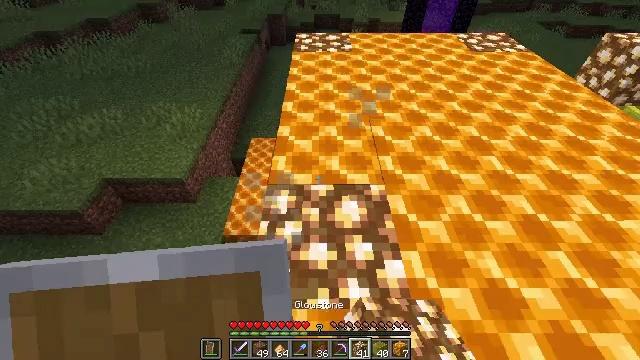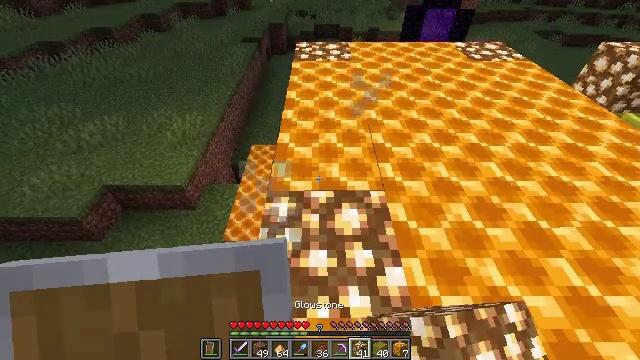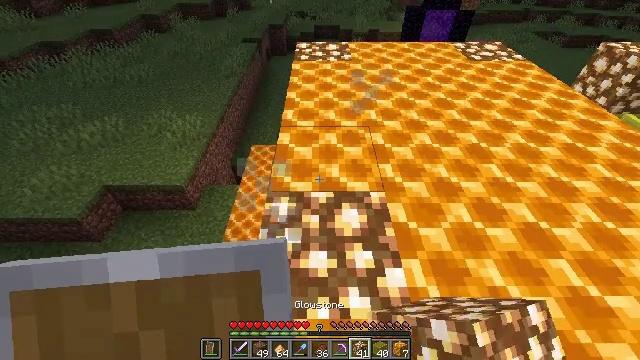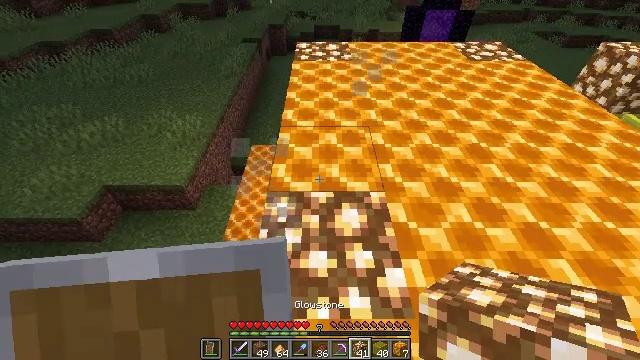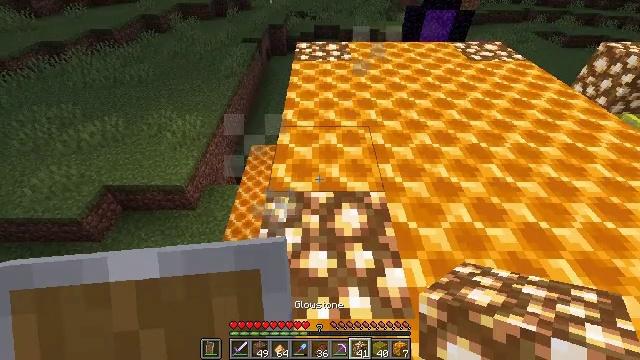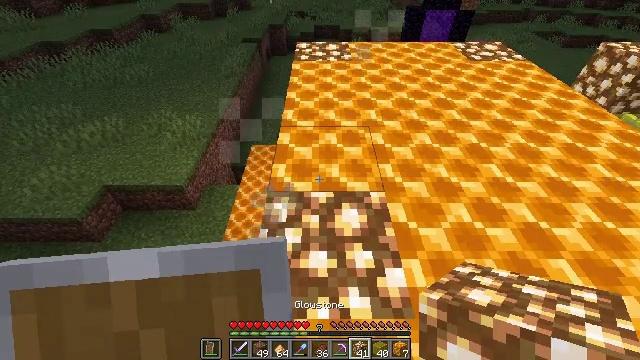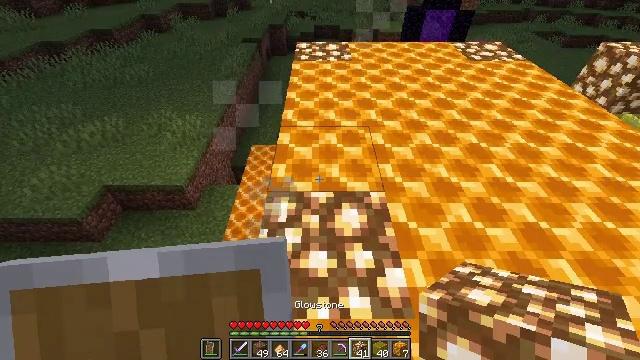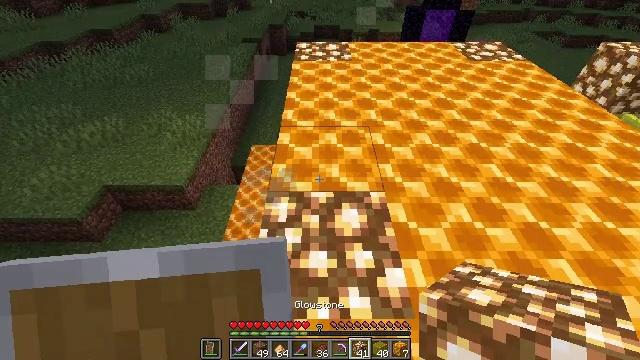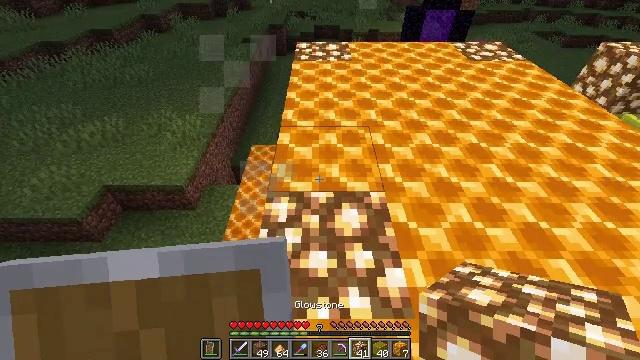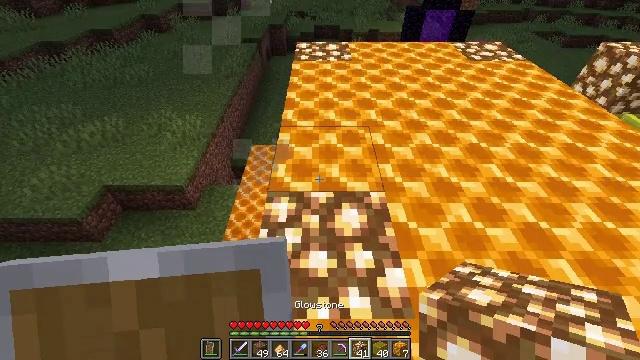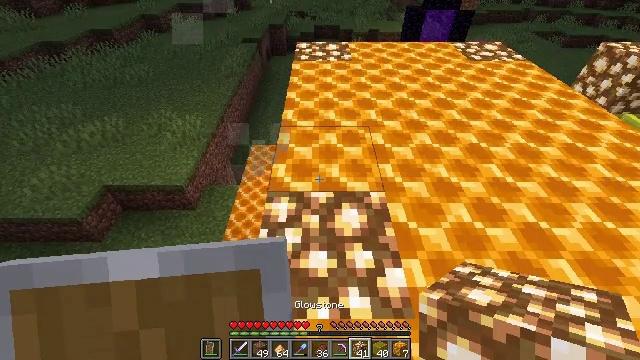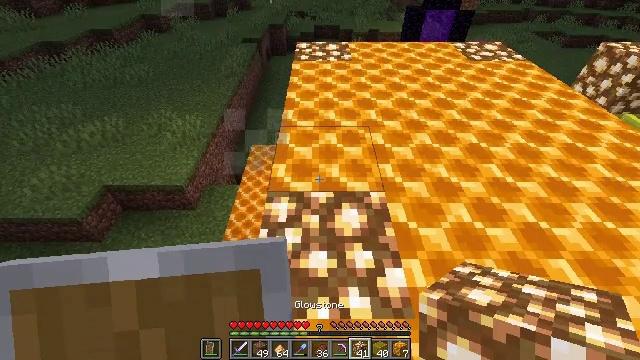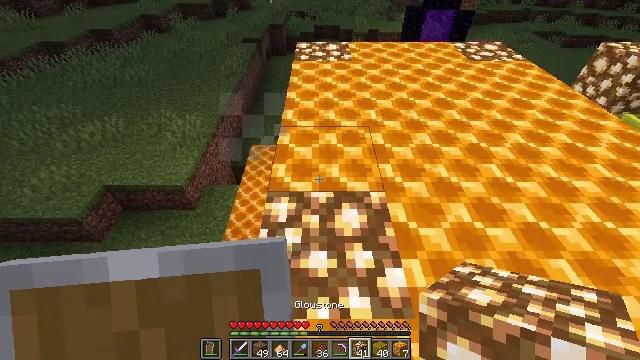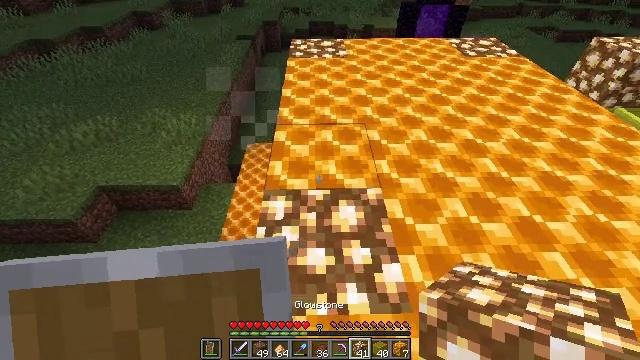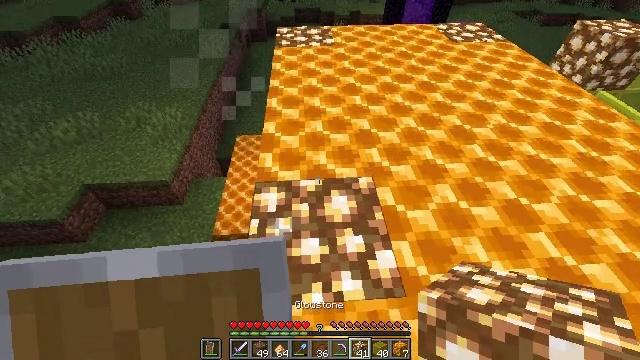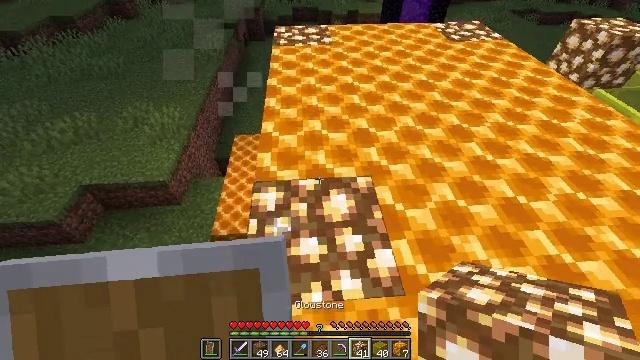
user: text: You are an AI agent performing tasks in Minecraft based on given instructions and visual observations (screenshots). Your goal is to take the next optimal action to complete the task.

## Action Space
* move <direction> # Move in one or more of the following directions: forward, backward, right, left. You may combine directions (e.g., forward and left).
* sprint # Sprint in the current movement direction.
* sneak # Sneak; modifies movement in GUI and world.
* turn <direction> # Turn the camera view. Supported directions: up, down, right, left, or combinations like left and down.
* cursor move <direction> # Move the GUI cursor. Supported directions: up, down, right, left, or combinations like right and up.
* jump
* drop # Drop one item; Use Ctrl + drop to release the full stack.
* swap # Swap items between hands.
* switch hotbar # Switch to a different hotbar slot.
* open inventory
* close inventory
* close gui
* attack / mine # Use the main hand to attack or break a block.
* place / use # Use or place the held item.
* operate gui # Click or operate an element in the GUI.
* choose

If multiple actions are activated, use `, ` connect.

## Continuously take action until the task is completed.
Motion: motion action
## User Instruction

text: Chop down the honeycomb block with a tool.
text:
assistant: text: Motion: turn up
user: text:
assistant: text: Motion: no_op
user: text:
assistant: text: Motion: no_op
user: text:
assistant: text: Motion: no_op
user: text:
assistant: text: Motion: no_op
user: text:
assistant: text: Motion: no_op
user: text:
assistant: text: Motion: no_op
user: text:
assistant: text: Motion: no_op
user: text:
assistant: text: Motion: no_op
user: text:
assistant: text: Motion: no_op
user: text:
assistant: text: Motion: no_op
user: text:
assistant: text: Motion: no_op
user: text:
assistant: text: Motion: turn right
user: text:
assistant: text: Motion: turn right and down
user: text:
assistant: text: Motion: no_op
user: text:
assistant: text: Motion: no_op
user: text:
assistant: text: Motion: turn right and down
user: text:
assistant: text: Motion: turn right and down
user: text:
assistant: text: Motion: turn right and down
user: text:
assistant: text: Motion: turn right and down
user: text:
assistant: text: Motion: turn right and down
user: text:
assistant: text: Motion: turn left and up
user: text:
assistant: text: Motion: turn left
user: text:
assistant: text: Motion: turn right
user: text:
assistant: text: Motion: turn right
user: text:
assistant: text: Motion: turn right
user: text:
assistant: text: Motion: turn right and up
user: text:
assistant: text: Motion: turn right and up
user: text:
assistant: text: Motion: turn right and up
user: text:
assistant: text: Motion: turn right and up